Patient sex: F
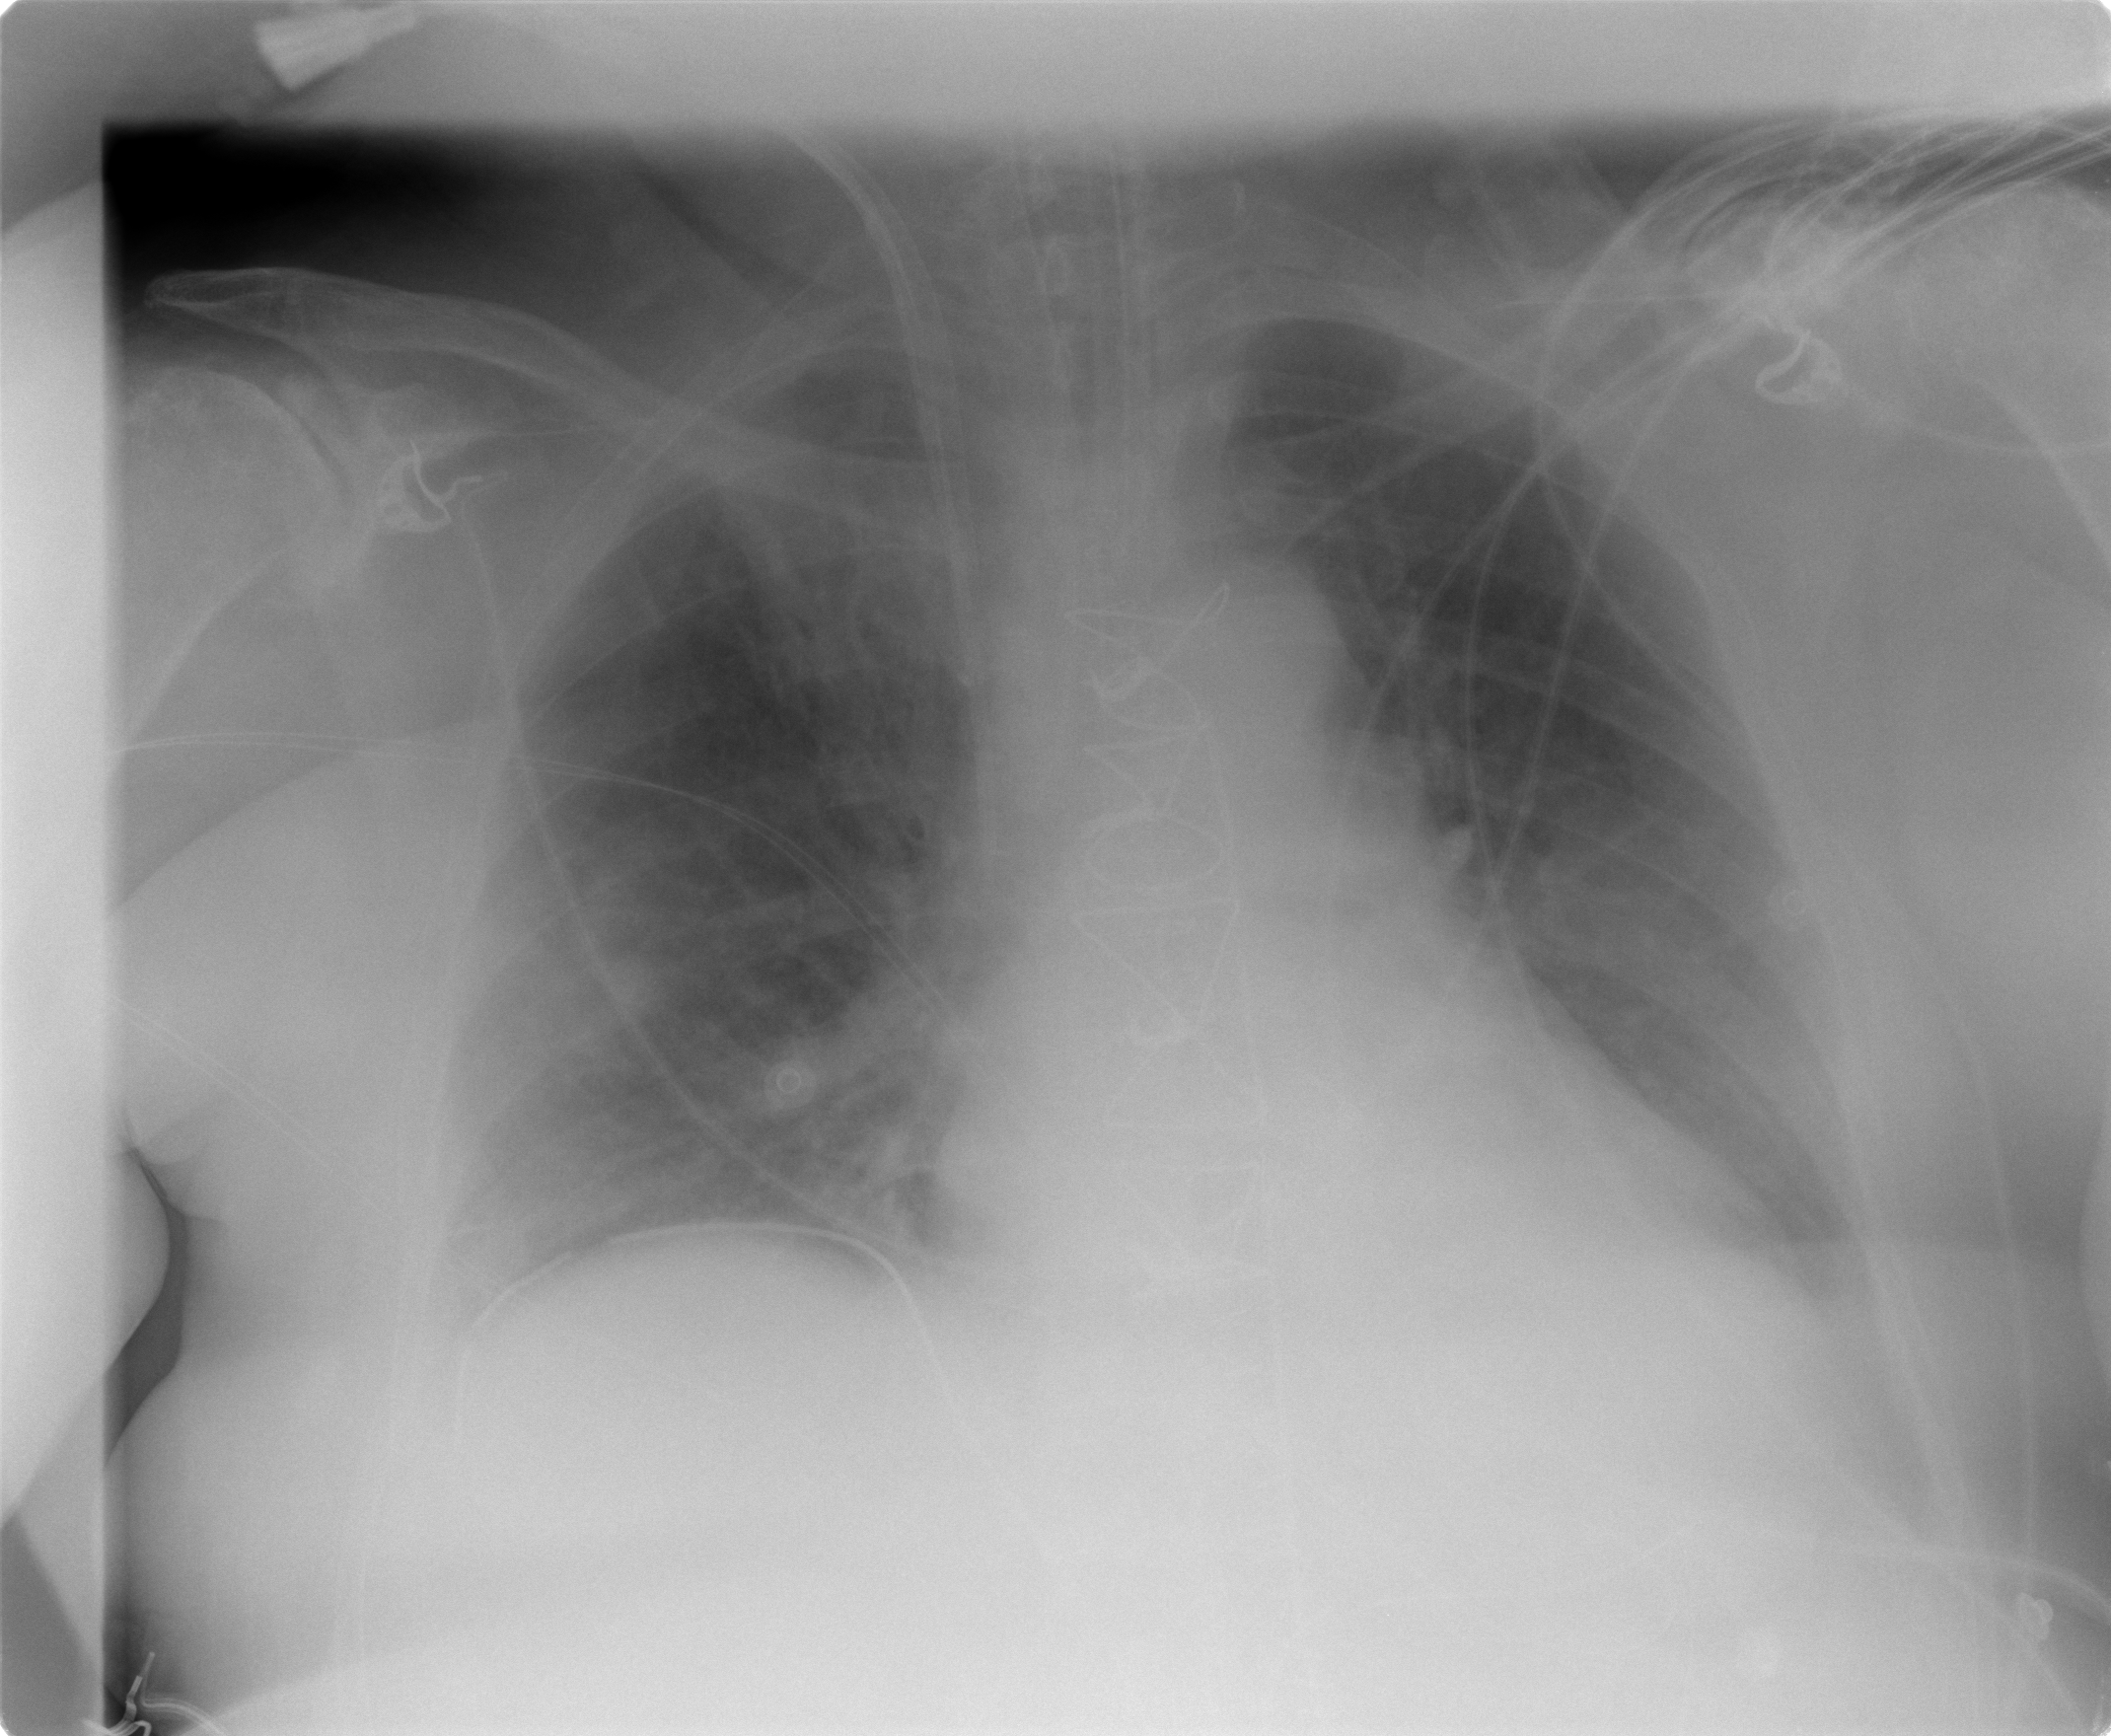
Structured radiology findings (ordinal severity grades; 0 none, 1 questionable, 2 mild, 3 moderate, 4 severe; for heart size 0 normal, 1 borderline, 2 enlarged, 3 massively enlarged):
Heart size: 2
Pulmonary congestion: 2
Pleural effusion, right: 2
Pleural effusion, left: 2
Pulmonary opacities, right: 0
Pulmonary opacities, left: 0
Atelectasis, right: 2
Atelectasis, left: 0